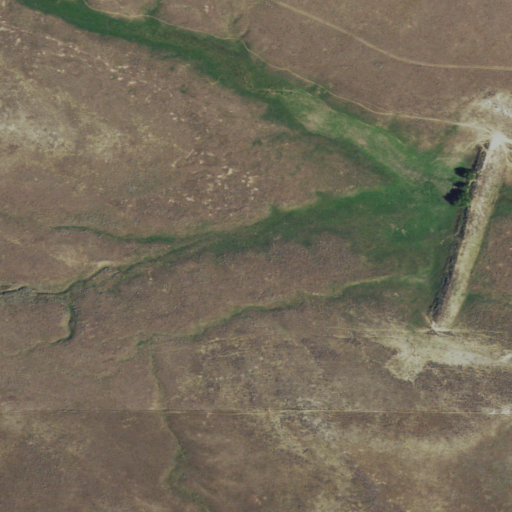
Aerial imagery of valley in Wyoming named South Fork Harper Draw containing shrub, grassland, and herbaceous wetlands